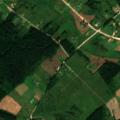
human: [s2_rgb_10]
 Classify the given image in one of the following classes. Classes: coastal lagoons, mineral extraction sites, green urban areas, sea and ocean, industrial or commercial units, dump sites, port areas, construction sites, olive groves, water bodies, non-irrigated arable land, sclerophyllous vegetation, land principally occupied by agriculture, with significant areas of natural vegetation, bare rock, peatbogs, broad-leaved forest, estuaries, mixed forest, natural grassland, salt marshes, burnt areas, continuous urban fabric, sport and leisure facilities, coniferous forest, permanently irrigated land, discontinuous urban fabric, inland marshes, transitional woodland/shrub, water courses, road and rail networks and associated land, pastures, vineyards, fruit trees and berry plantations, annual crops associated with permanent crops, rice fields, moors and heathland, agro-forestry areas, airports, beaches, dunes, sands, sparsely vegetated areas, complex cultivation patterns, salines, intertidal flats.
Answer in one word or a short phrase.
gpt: complex cultivation patterns, broad-leaved forest, mixed forest